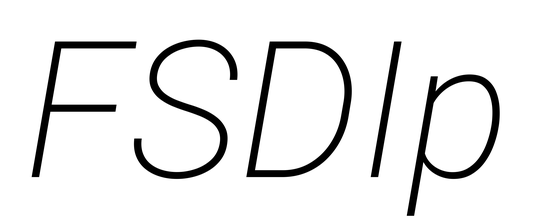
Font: Roboto-Italic_ExtraLight_Italic